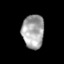
Tissue: skin
Cell type: Epithelial cells
Senescence score: 0.2628
Nuclear area (px): 721
Mean DAPI intensity: 167.28